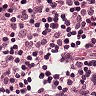
Metastatic tissue present: no